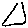
Label: triangle